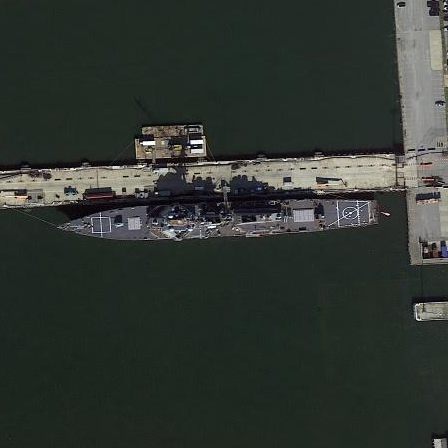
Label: destroyer